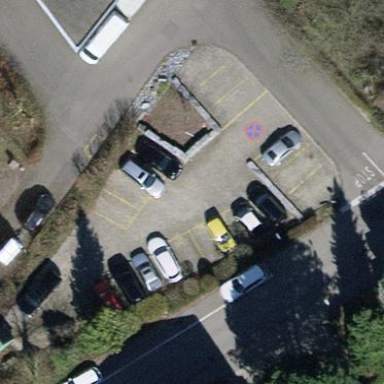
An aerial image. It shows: Parking area with fine gravel surface.